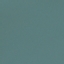
Label: SeaLake